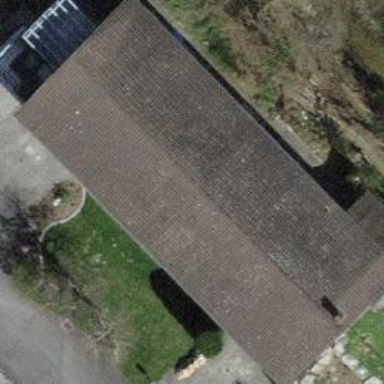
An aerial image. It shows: Building with tiled roof.